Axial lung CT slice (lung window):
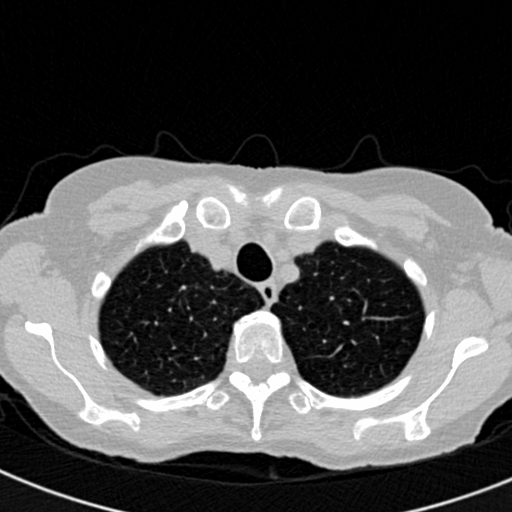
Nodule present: no